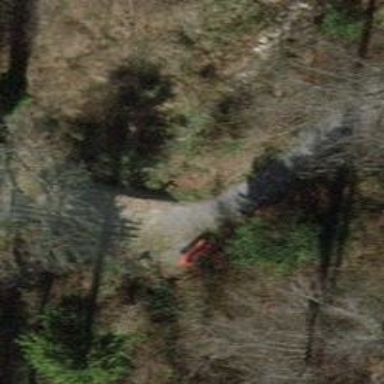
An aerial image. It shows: Red bench.